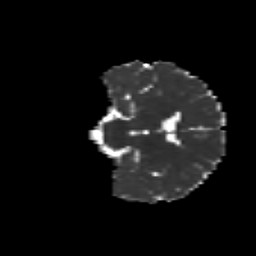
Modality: MD
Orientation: coronal
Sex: male
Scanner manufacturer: siemens
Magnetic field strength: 3 T
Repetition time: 5 s
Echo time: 0.071 s